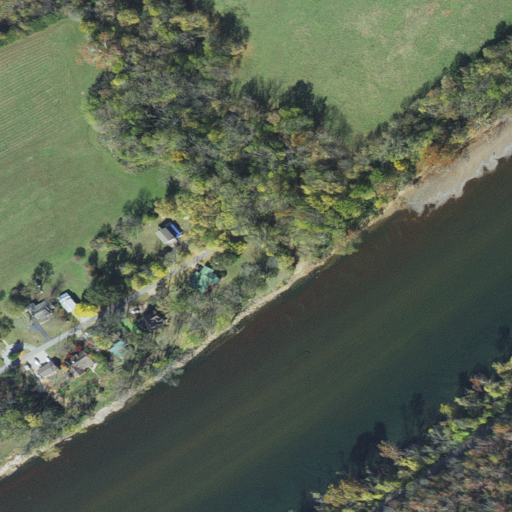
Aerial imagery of valley in Arkansas named Haney Hollow containing open water, deciduous forest, pasture, mixed forest, open development, low intensity development, herbaceous wetlands, woody wetlands, and medium intensity development